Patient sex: M
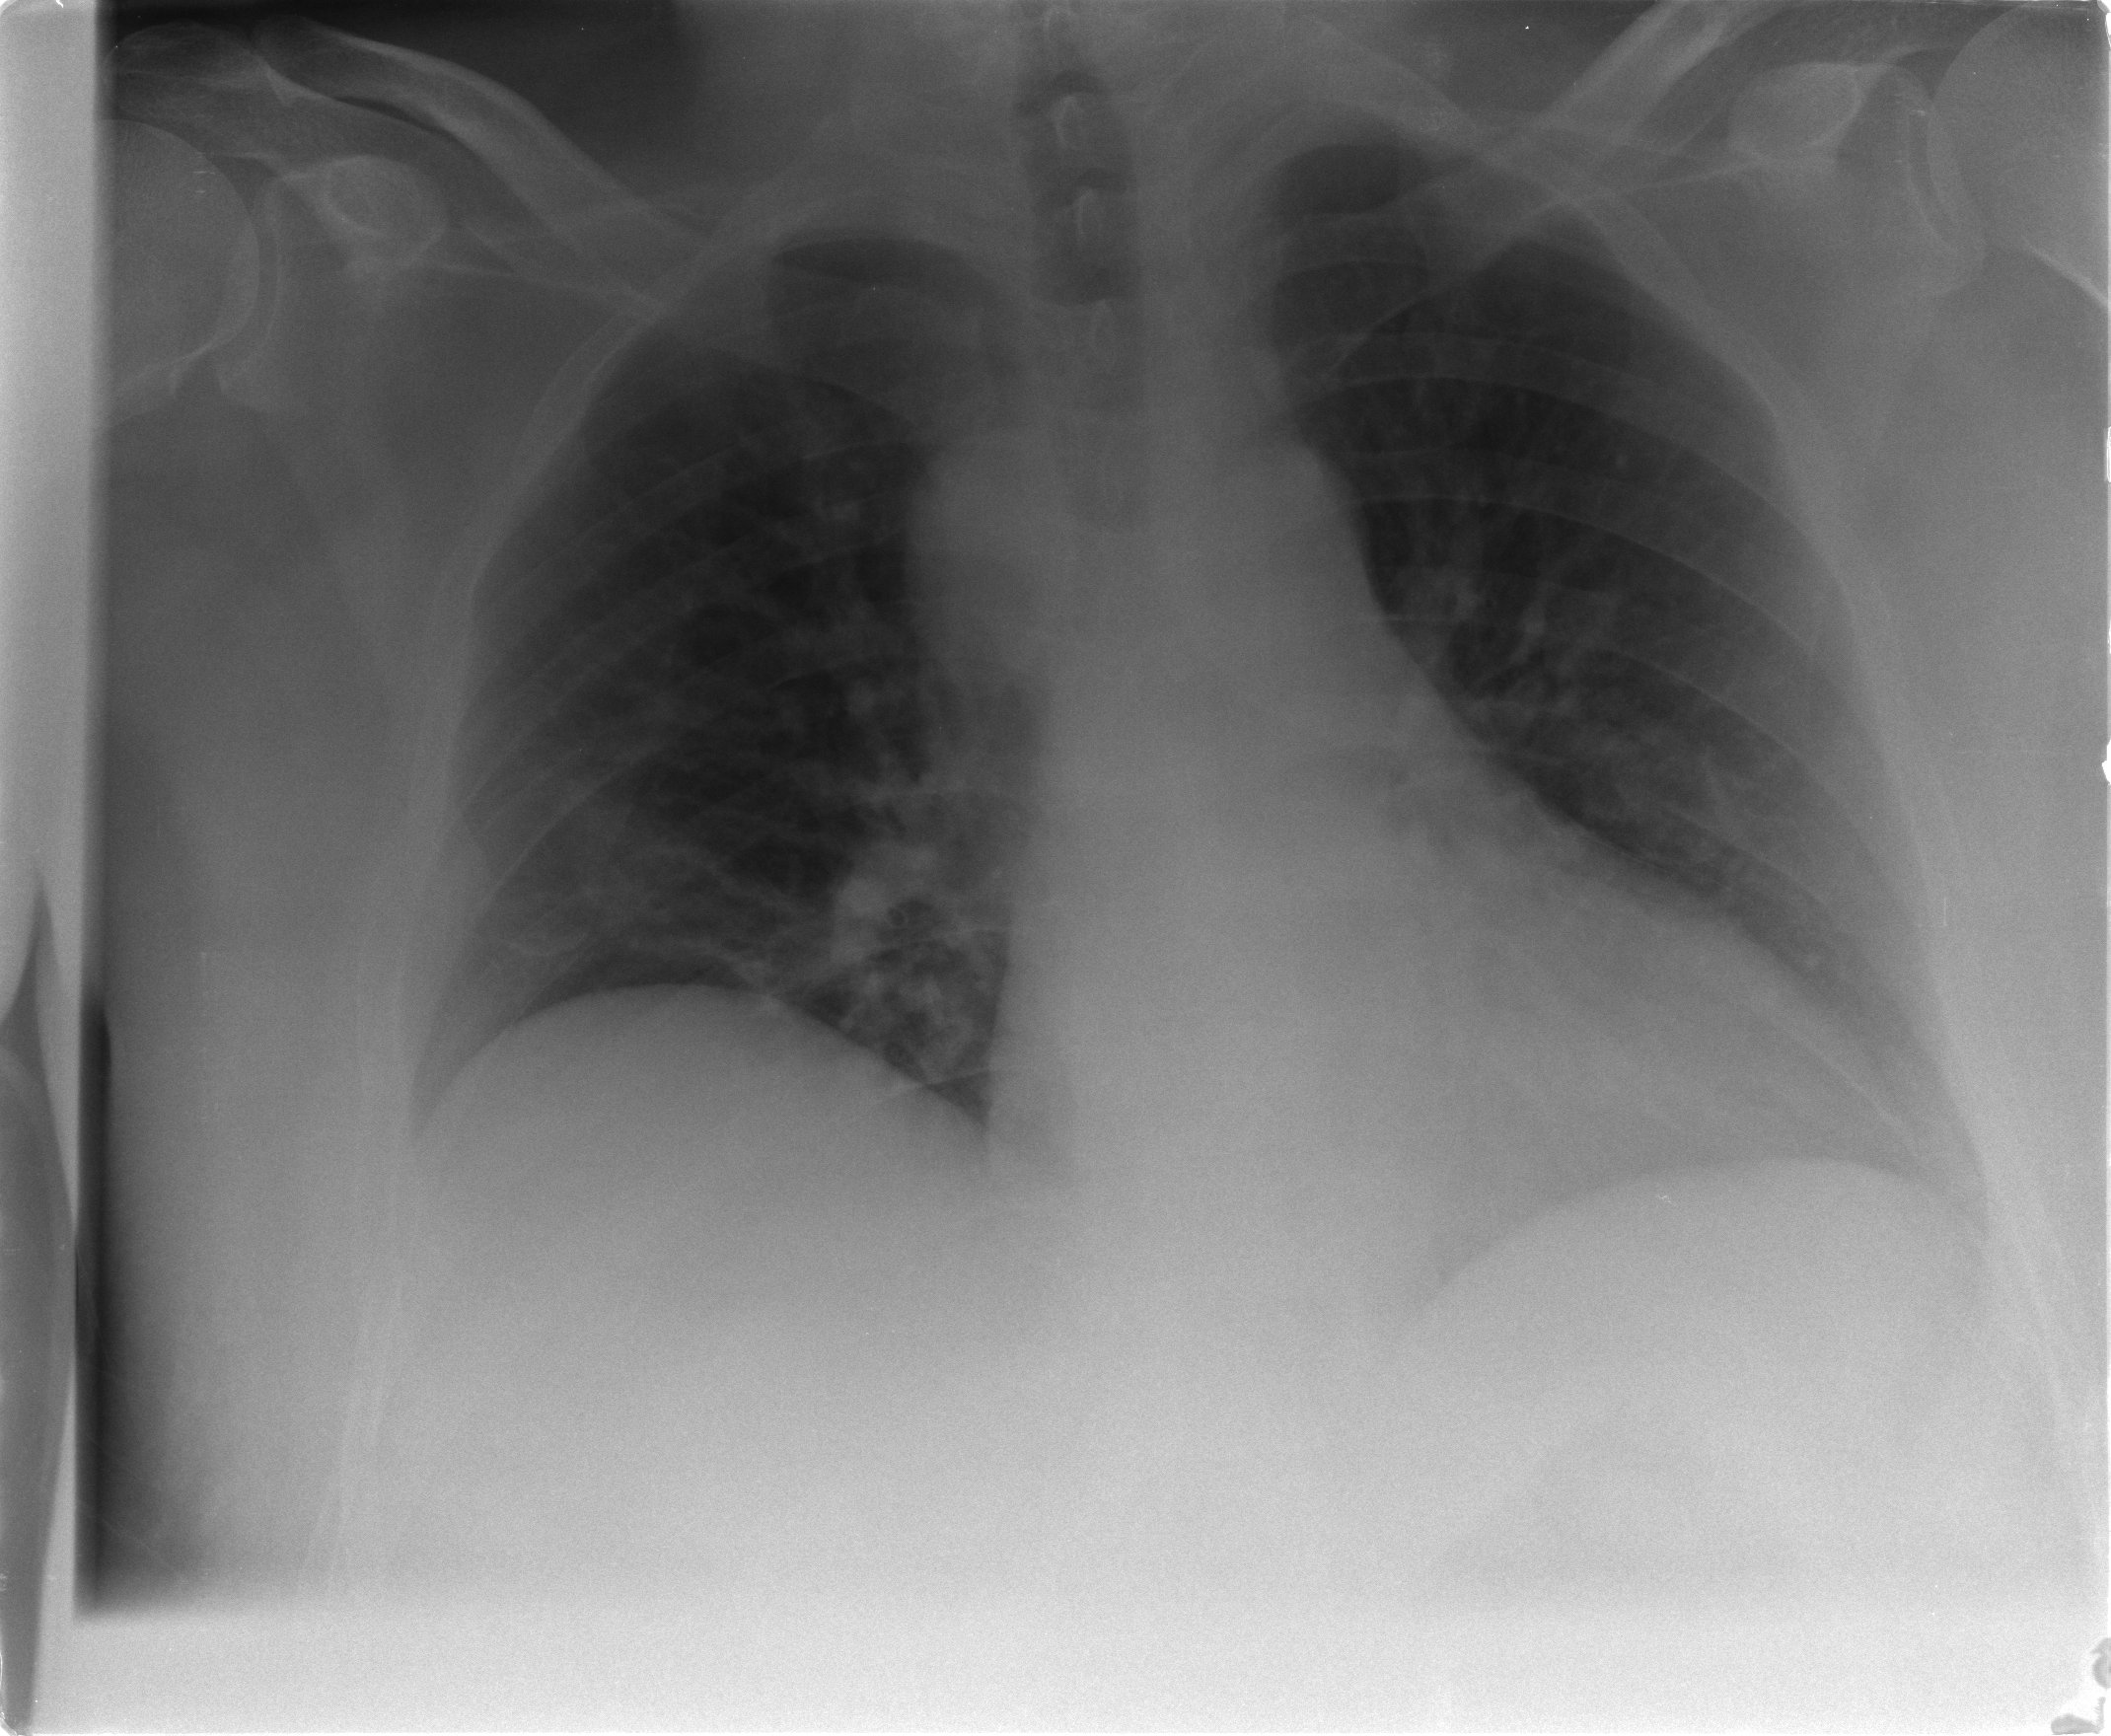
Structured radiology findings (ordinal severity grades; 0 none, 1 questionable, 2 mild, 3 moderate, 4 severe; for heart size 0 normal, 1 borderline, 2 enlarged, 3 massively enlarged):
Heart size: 0
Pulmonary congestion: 2
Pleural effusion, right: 0
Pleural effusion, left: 0
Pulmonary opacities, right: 0
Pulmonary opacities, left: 0
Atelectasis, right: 2
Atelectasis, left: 0